Question: I'm currently writting an android application and I'd like it to be well written/designed.
Right now I have a set of multiples views (2 images views, 3 textviews) in a relative layout that I use pretty often. Is there any way to create a custom view that regroup them all?
I've took this screenshot to explain what I've done right now:

As you can see, right now I've just copied/pasted my framelayout which contain all my views... Is this the proper way to do it or there's a cleaner solution?
Thanks guys
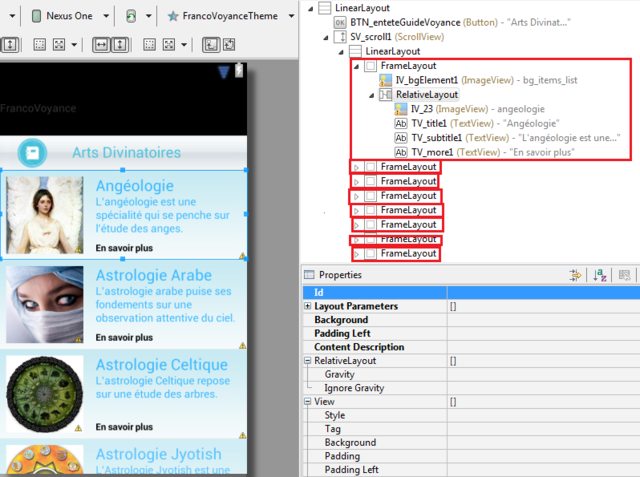
Answer: No a better way would be to put all the content you putting in you layouts in a 'ArrayList' of objects.
and then create an 'ArrayAdapter' to populate a 'ListView' from this objects the way you want.
The advantage of this technic is that you gain a Views recycle mechanism that will recycle the 'Views' inside you 'ListView' in order to spend less memory.
you would have to:
Create an object that represents your data for a single row.
Create an 'ArrayList' of those objects.
Create a layout that contains a ListView or add a ListView to you main layout using code.
Create a layout of a single row (you already have it).
Create a 'ViewHolder' that will represent the visual aspect of you data row from the stand point of 'Views'.
Create a custom 'ArrayAdapter' that will populate the rows according to you needs.
Finally assign this 'ArrayAdapter' to your 'ListView' in 'onCreate'.
You can get an Idea of how to implement this by reading this blog post I wrote:
<URL>